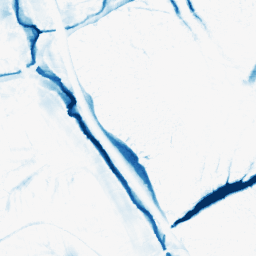
Category: morphological
Decomposition family: morphological_ellipse
Decomposition parameters: operation: closing
width: 20
height: 30
Upsampling method: sinc_blackman
Upsampling parameters: scale: 2
kernel_size: 16
Upsampling scale: 2